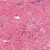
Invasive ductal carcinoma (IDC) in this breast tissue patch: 0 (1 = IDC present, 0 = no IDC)